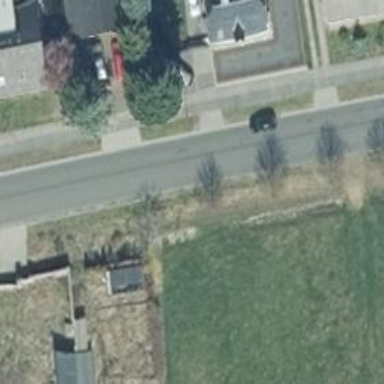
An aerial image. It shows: Paved residential road with sidewalk on the left.